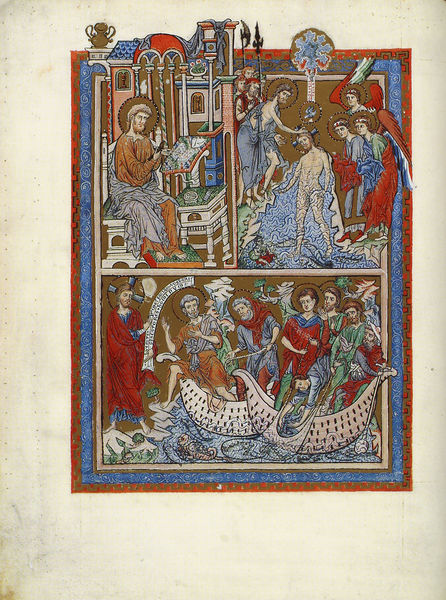
Titel: Das Goslarer Evangeliar
Institution: Goslar, Stadtarchiv
Schlagwörter: berg, blau, meer, nackt, wasser, weiß, grün, menschen, see, stuhl, tisch, rot, gold, boot, engel, schiff, schiffe, fischer, burg, waffen, heiligenschein, mittelalter, heilige, taufe, netz, ikone, fische, blau rot, schriftband, glorie, fischernetz, shriftband